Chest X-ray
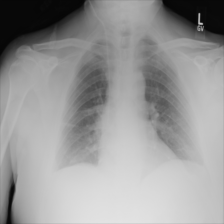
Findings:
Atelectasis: negative
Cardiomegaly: negative
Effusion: negative
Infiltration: negative
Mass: negative
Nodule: negative
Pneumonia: negative
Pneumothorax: negative
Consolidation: negative
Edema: negative
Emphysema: negative
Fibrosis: negative
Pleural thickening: negative
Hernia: negative